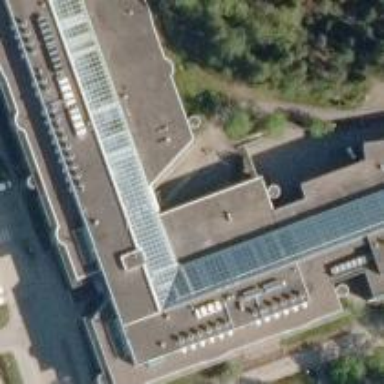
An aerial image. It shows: Office building.